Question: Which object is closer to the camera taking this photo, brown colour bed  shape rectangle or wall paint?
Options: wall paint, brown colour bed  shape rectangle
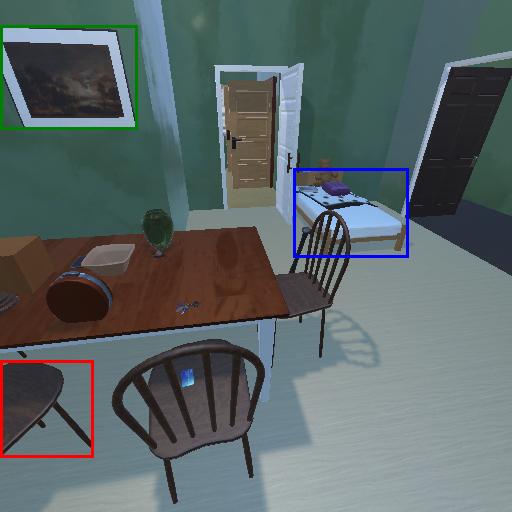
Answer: wall paint